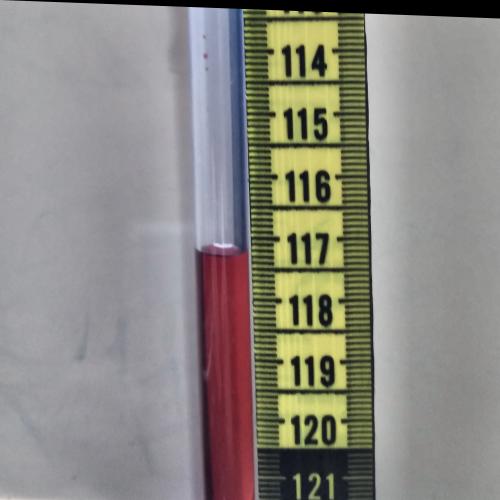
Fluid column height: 117.3 cm